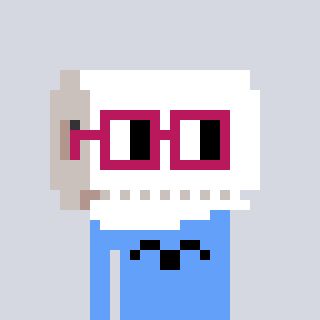
a pixel art character with square dark red glasses, a toiletpaper-full-shaped head and a blue-colored body on a cool background